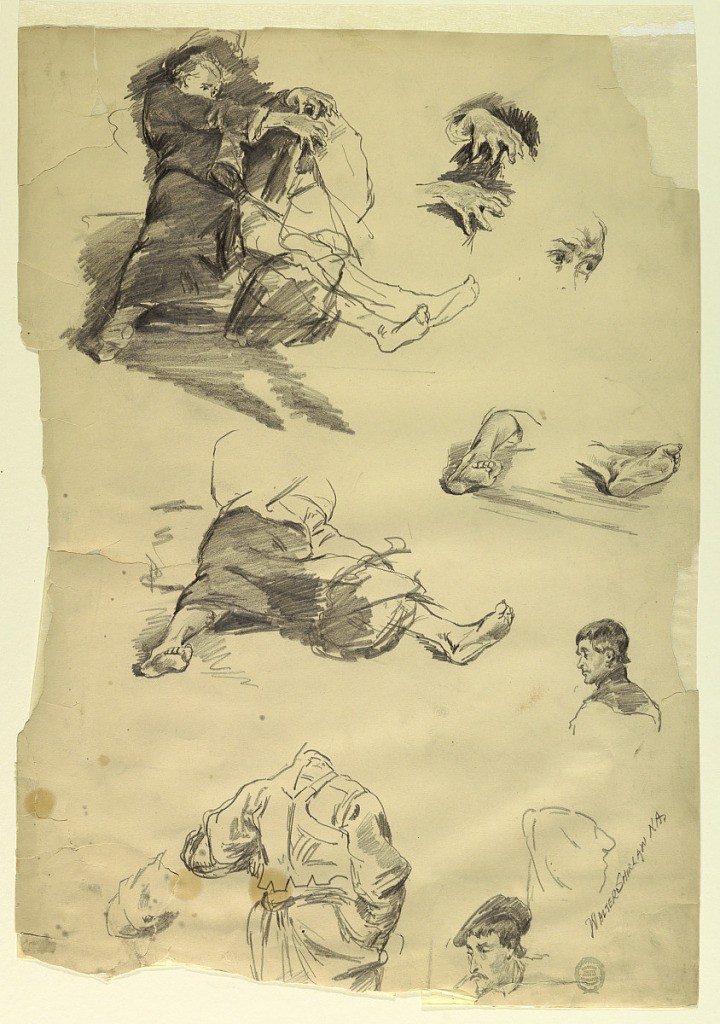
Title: Studies of Figures for an Historical Representation
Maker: Walter Shirlaw, American, b. Scotland, 1838–1909
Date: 1875–80
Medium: Graphite on cream wove paper
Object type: Drawing
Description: Left row: A woman struggles to free her left leg, which is jammed between rocks; the lower part of the body of the woman; the rump of a man in Renaissance attire shown obliquely from the back. Right row: The hands, forehead and eyes, and feet of a woman; back of a man in Renaissance attire shown in profile turned toward the left; the head of a man in the attire of the 16th century shown lowered in three-quarter profile.